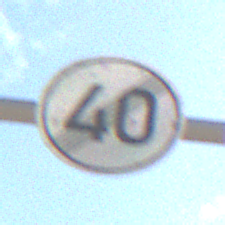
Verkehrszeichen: EndeGeschwindigkeit40
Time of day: Midday
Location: Outdoor (Nature)
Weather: PartlyCloudy
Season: NotSpecified
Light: Natural